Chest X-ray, AP view. Patient: 41 years old, sex M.
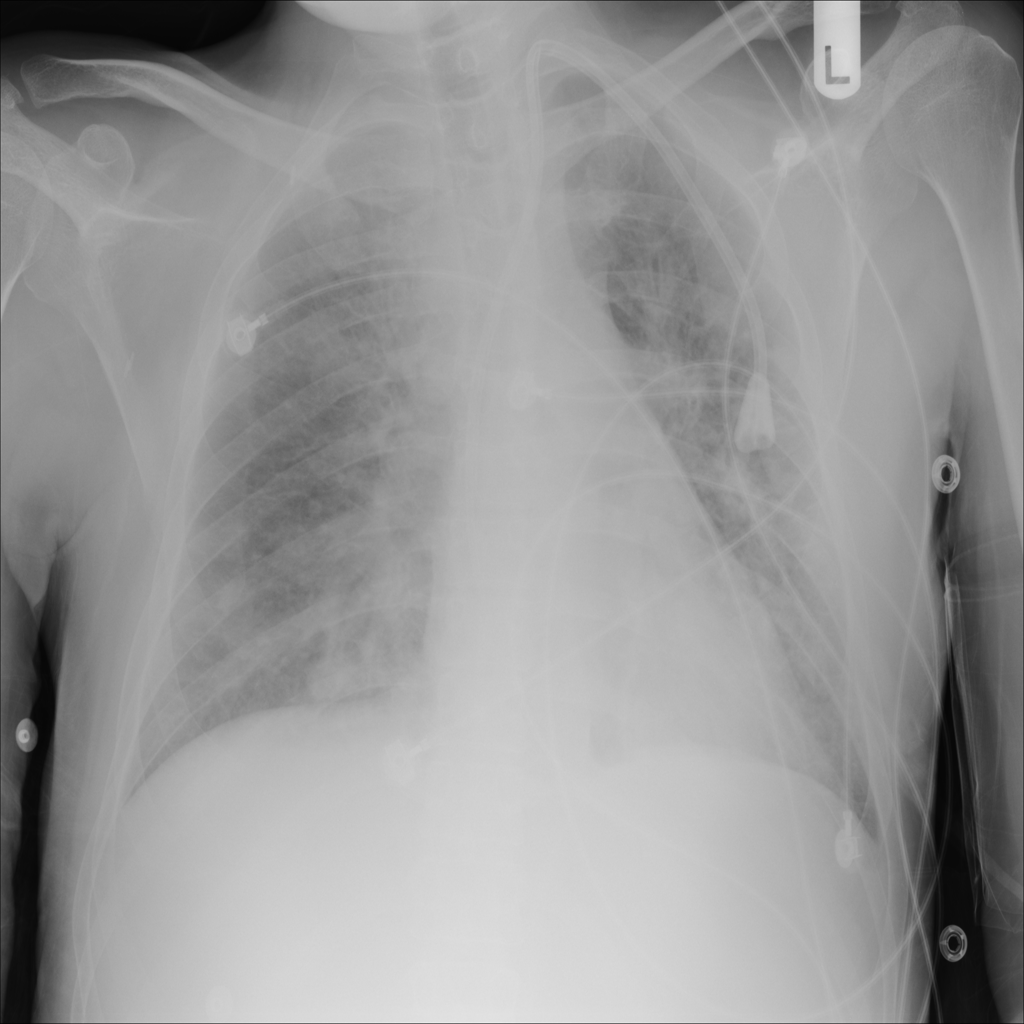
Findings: No Finding